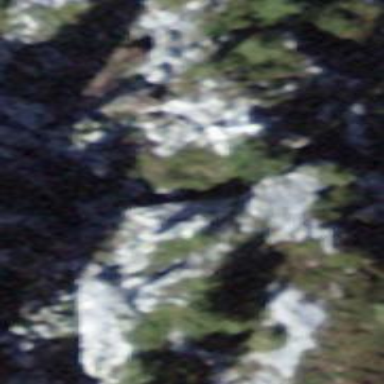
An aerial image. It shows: Landscape of bare rock.